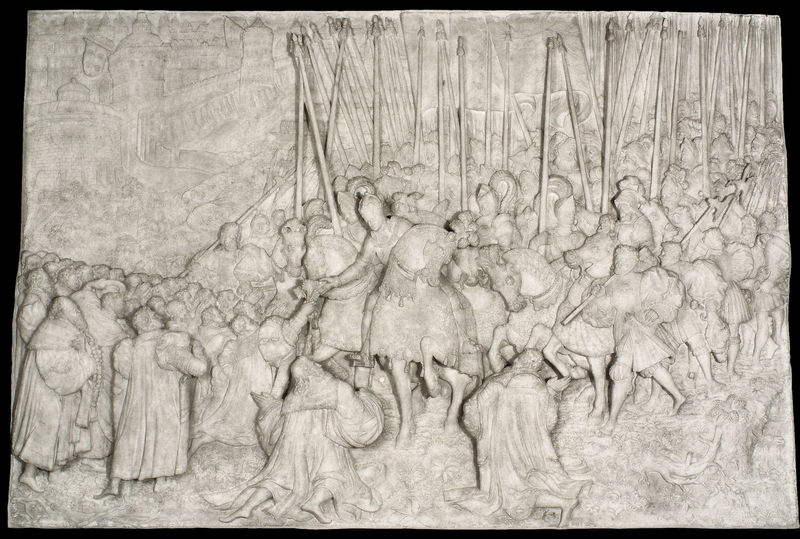
Titel: Kenotaph von Maximilian I.: Die vier südseitigen Marmorreliefs (Nr. 7,8,19,20)
Institution: Innsbruck, Hofkirche
Schlagwörter: menschen, stadt, männer, stein, pferde, reiter, relief, knien, anonymität, armee, heer, flehen, kniend, krieger, lanzen, gehauen, rüstungen